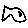
Label: fish